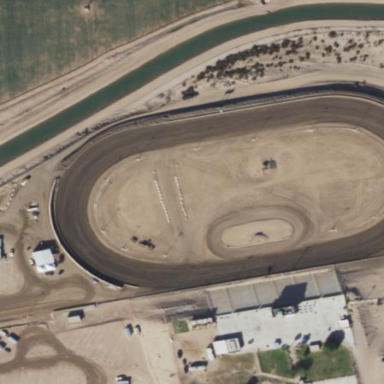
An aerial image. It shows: Raceway with dirt surface.